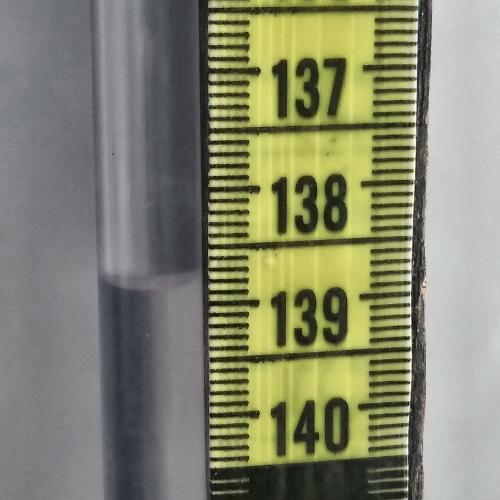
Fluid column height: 138.8 cm